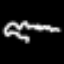
Label: squiggle